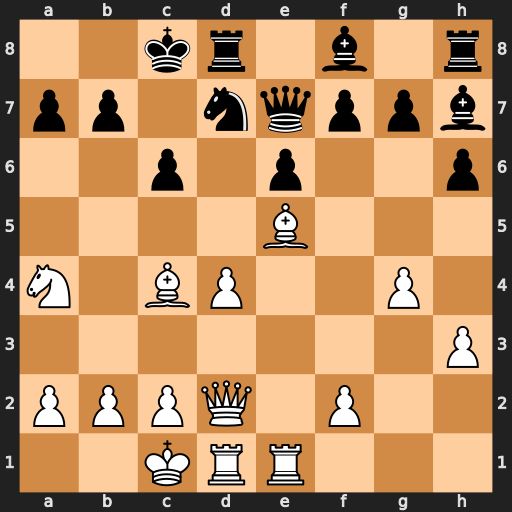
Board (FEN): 2kr1b1r/pp1nqppb/2p1p2p/4B3/N1BP2P1/7P/PPPQ1P2/2KRR3
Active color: w
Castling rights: -
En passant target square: -
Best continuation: Qa5 Nxe5 dxe5